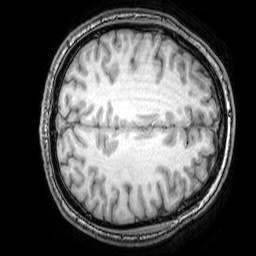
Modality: T1w
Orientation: axial
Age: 24
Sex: male
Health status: healthy
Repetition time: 0.081 s
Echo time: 0.037 s